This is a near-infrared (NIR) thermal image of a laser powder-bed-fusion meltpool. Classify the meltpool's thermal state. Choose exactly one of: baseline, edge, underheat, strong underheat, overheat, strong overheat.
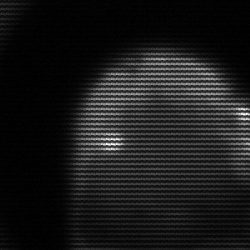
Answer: edge